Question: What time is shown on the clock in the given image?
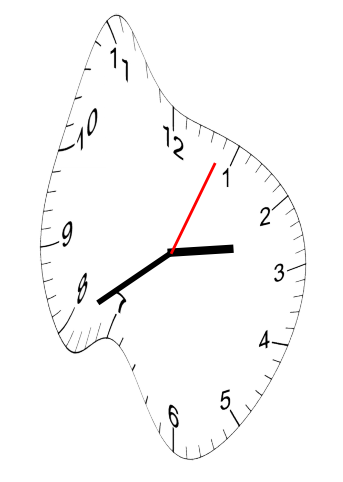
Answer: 02:40:04